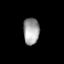
Tissue: lung
Cell type: Epithelial cells
Senescence score: 0.2174
Nuclear area (px): 414
Mean DAPI intensity: 162.867